Question: I have a field that has 5 different formatting options. In the app's settings I was originally using a 'UISegmentedControl' inside a grouped style 'UITableViewCell'. Back when it only had 3 options. But now that there are 5 even with abbreviated text the text won't fit on iPhone sized screen in portrait. They fit fine in landscape, but since the rest of the app works best in portrait it seems really bad practice to force only the settings to be landscape. Also the only way I see to force landscape on only the settings table view is to use '[[UIDevice currentDevice] setOrientation:UIInterfaceOrientationLandscapeLeft];' which seems to be a undocumented/private API so I shouldn't use it. I have various other settings cells with 'UISegmentedControls' in them, and they work fine. If I change the 'UISegmentedControl's' style to 'UISegmentedControlStyleBar' it fits properly. I'm just not sure that that is a good fit. What way do you think I should go with this? I'm not 100% sure on the % or Over 12 text but I need something similar. Is there some way to adjust the font size with the standard 'UISegmentedControl'?

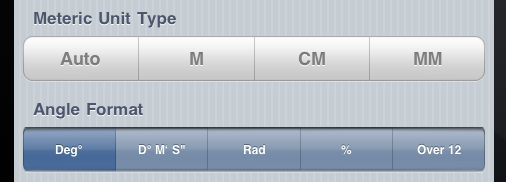
Answer: The way I usually handle this is to navigate to another view when the table cell is selected. Apple's iOS "Settings" app is a prime example of this.